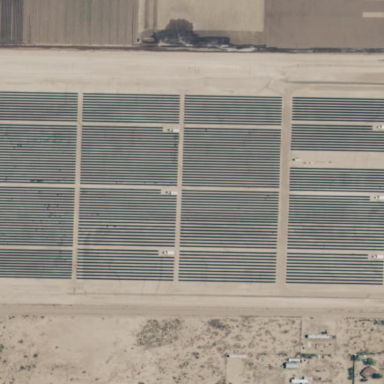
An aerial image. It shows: Solar power plant.